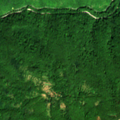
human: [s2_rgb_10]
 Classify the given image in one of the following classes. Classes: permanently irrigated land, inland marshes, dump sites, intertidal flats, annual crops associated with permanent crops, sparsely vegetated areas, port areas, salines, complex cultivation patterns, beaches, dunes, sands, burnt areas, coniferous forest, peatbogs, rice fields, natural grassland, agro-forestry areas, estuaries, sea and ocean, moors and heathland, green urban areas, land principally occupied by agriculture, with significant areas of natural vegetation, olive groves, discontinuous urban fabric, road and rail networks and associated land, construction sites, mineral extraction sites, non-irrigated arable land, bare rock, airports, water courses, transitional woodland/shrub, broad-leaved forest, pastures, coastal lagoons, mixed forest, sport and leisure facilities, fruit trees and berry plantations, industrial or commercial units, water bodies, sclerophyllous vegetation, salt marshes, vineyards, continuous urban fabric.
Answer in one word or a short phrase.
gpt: land principally occupied by agriculture, with significant areas of natural vegetation, broad-leaved forest, transitional woodland/shrub